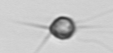
Label: Acanthoica_quattrospina